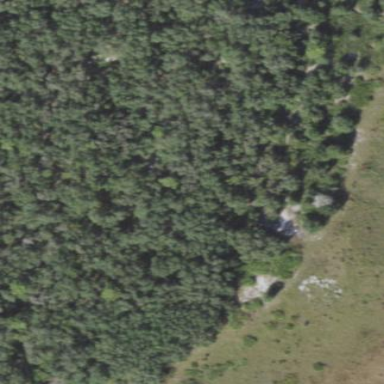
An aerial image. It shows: Mixed woodland with various types of leaves.